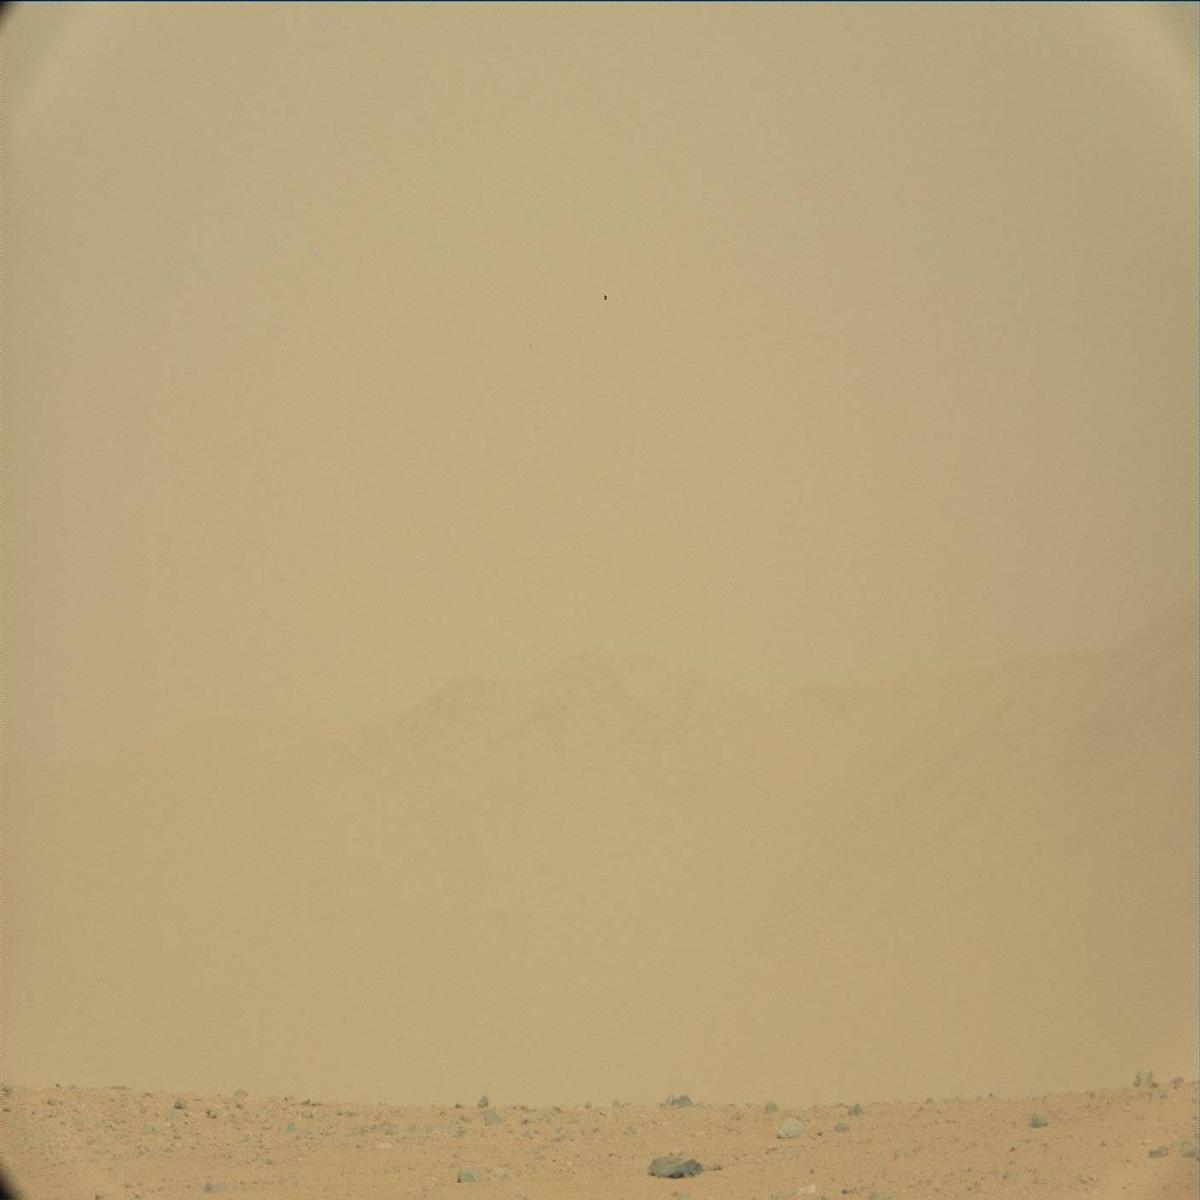
Terrain classes present: Bedrock, Ridge, Rock, Sand / Soil, Sky